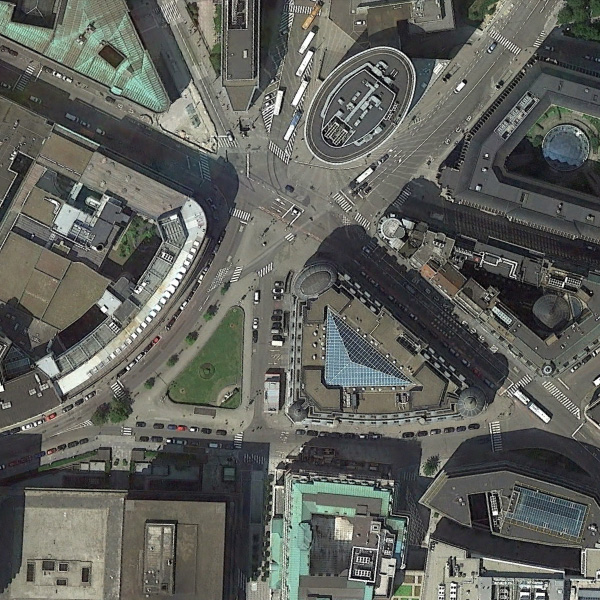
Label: Commercial